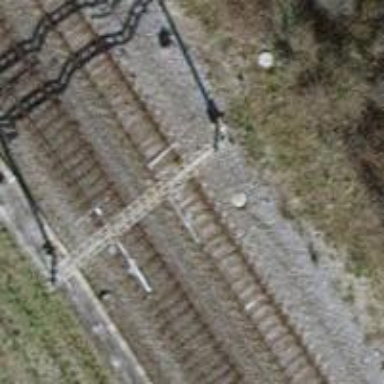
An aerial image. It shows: Single-track electrified railway with contact line.